Question: I have a JPanel which contains some fields. The height of the JPanel is limited so I have to put a JScrollPane around it so people can scroll down.
As you can see below, it displays perfectly. But you can't scroll down (or up).
'''
DetailPanel detail = new DetailPanel();
JScrollPane jsp = new JScrollPane(detail);
jsp.setVerticalScrollBarPolicy(JScrollPane.VERTICAL_SCROLLBAR_ALWAYS);
jsp.setHorizontalScrollBarPolicy(JScrollPane.HORIZONTAL_SCROLLBAR_NEVER);
jsp.setBounds(745, 10, 235, 225);
add(jsp);
'''
Detail panel:
'''
private void init(){
setLayout(null);
setSize(140, 400);
int x = 5, y = 0;
for(int i = 0; i < lbls.length; i++) {
JLabel lbl = new JLabel(lbls[i]);
lbl.setBounds(x, y, 200, 25);
add(lbl);
fields[i] = new JTextField();
fields[i].setBounds(x, y+26, 200, 25);
add(fields[i]);
y+=50;
}
}
'''

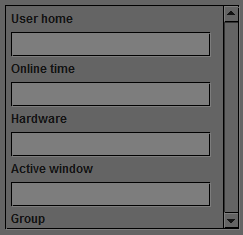
Answer: Your DetailPanel has no layout manager associated with it, which means it doesn't expand when you add children to it, which means the JScrollPane doesn't have anywhere to scroll. Either call 'setLayout()' on your DetailPanel or override 'getPreferredSize()' to add up the heights of its children and return a meaningful value.